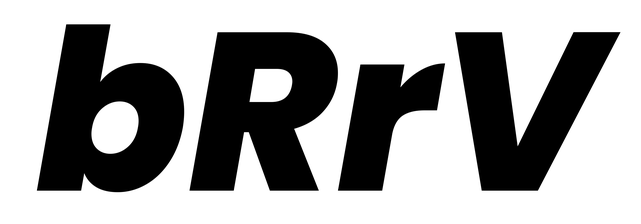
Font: Poppins-ExtraBoldItalic